Question: I am trying to create a 'ModalPage' class, it run's well but I want to create 4 subclass to specialize my 'ModalPage'.

My 'ModalPage' inherit from 'UserControl' (XAML + C#). On my sub-classes which inherit from my 'ModalPage', I must parameterize a specific contents and titles.
I suppose, the best way is to do like the 'ContentDialog' class, have a c# class whith 'ContentDialog1 : ContentDialog' and a XAML page with:
'''
<ContentDialog>
<Grid>
</Grid>
</ContentDialog>
'''
But I can't inherit from my 'UserControl', because it uses XAML. Should I create a custom control (inherit from 'Control') instead of a 'UserControl'?
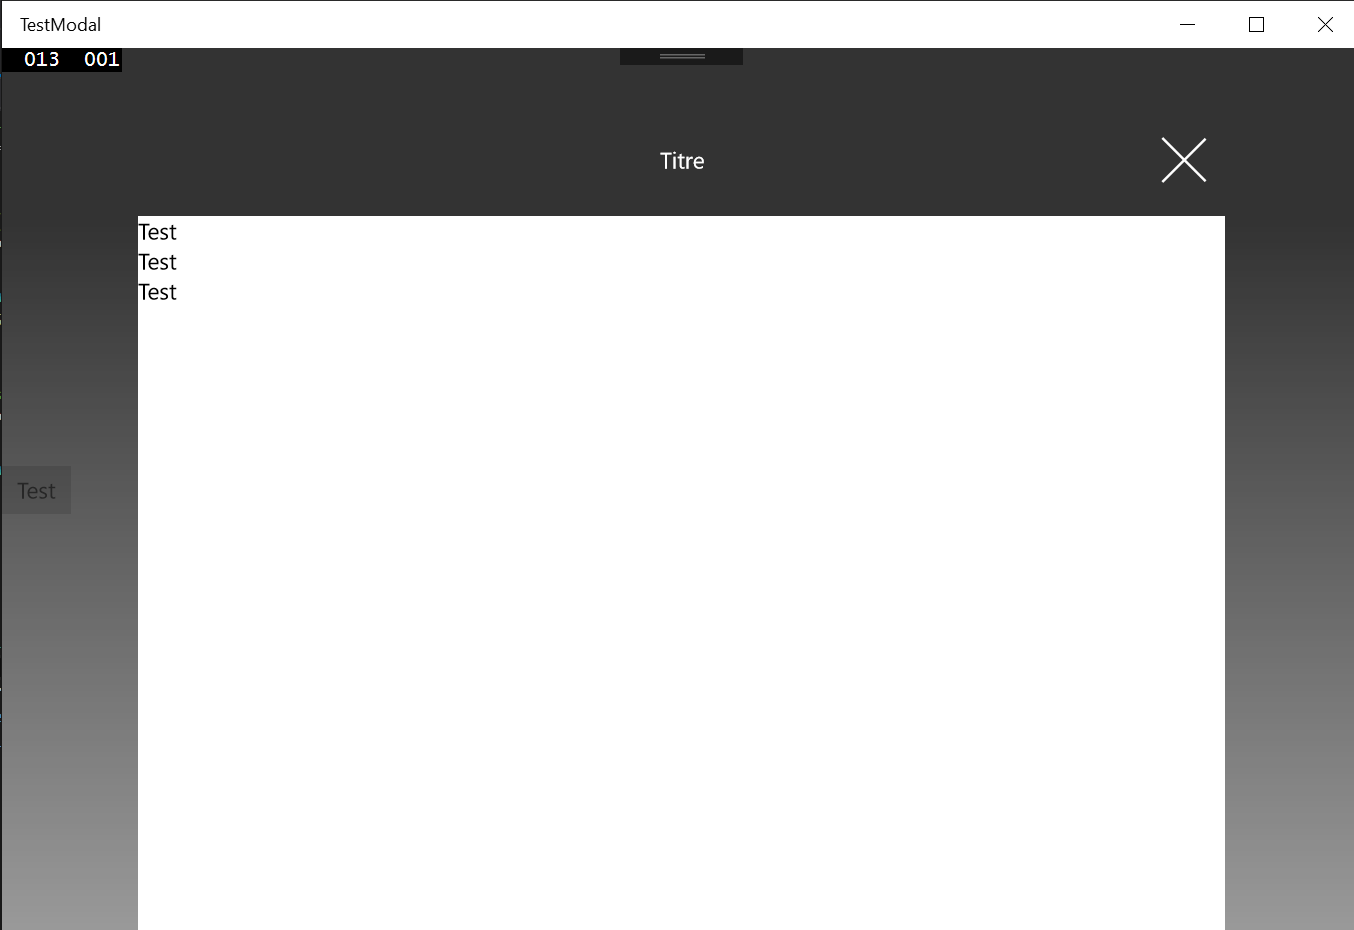
Answer: > If I expose dependency property to set the value of content in my userControl, the content can be another UserControl?
Yeah, we can use <URL> to implement this. Following is a simple sample:
In XAML:
'''
<UserControl x:Class="UWP.ModalPage"
xmlns="http://schemas.microsoft.com/winfx/2006/xaml/presentation"
xmlns:x="http://schemas.microsoft.com/winfx/2006/xaml"
xmlns:d="http://schemas.microsoft.com/expression/blend/2008"
xmlns:local="using:UWP"
xmlns:mc="http://schemas.openxmlformats.org/markup-compatibility/2006"
d:DesignHeight="300"
d:DesignWidth="400"
mc:Ignorable="d">
<Grid>
<Grid.RowDefinitions>
<RowDefinition Height="Auto" />
<RowDefinition Height="*" />
</Grid.RowDefinitions>
<ContentPresenter x:Name="Title"
HorizontalAlignment="Center"
HorizontalContentAlignment="Center"
Content="{x:Bind ModalTitle}" />
<ContentPresenter x:Name="Content" Grid.Row="1" Content="{x:Bind ModalContent}" />
</Grid>
</UserControl>
'''
In code-behind:
'''
public sealed partial class ModalPage : UserControl
{
public ModalPage()
{
this.InitializeComponent();
}
public static readonly DependencyProperty ModalTitleProperty = DependencyProperty.Register("ModalTitle", typeof(object), typeof(ModalPage), new PropertyMetadata(null));
public object ModalTitle
{
get { return GetValue(ModalTitleProperty); }
set { SetValue(ModalTitleProperty, value); }
}
public static readonly DependencyProperty ModalContentProperty = DependencyProperty.Register("ModalContent", typeof(object), typeof(ModalPage), new PropertyMetadata(null));
public object ModalContent
{
get { return GetValue(ModalContentProperty); }
set { SetValue(ModalContentProperty, value); }
}
}
'''
Then we can use this 'ModalPage' in pages like:
'''
<Grid Background="{ThemeResource ApplicationPageBackgroundThemeBrush}">
<local:ModalPage ModalTitle="TITLE">
<local:ModalPage.ModalContent>
<local:MyUserControl />
</local:ModalPage.ModalContent>
</local:ModalPage>
</Grid>
'''